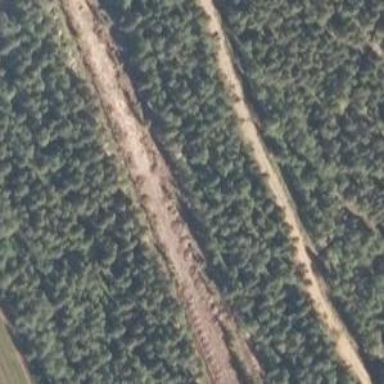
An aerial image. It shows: Abandoned railway track with grade 2 track type. There is one track.